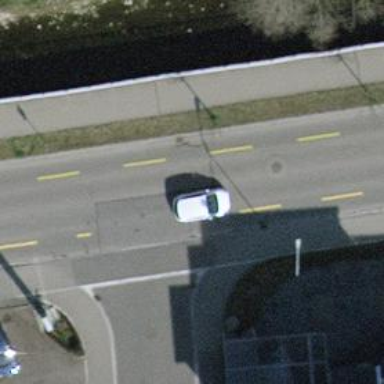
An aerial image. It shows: Tertiary road with asphalt surface. There is lane for cyclists on both sides of the road.